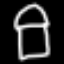
Label: mushroom